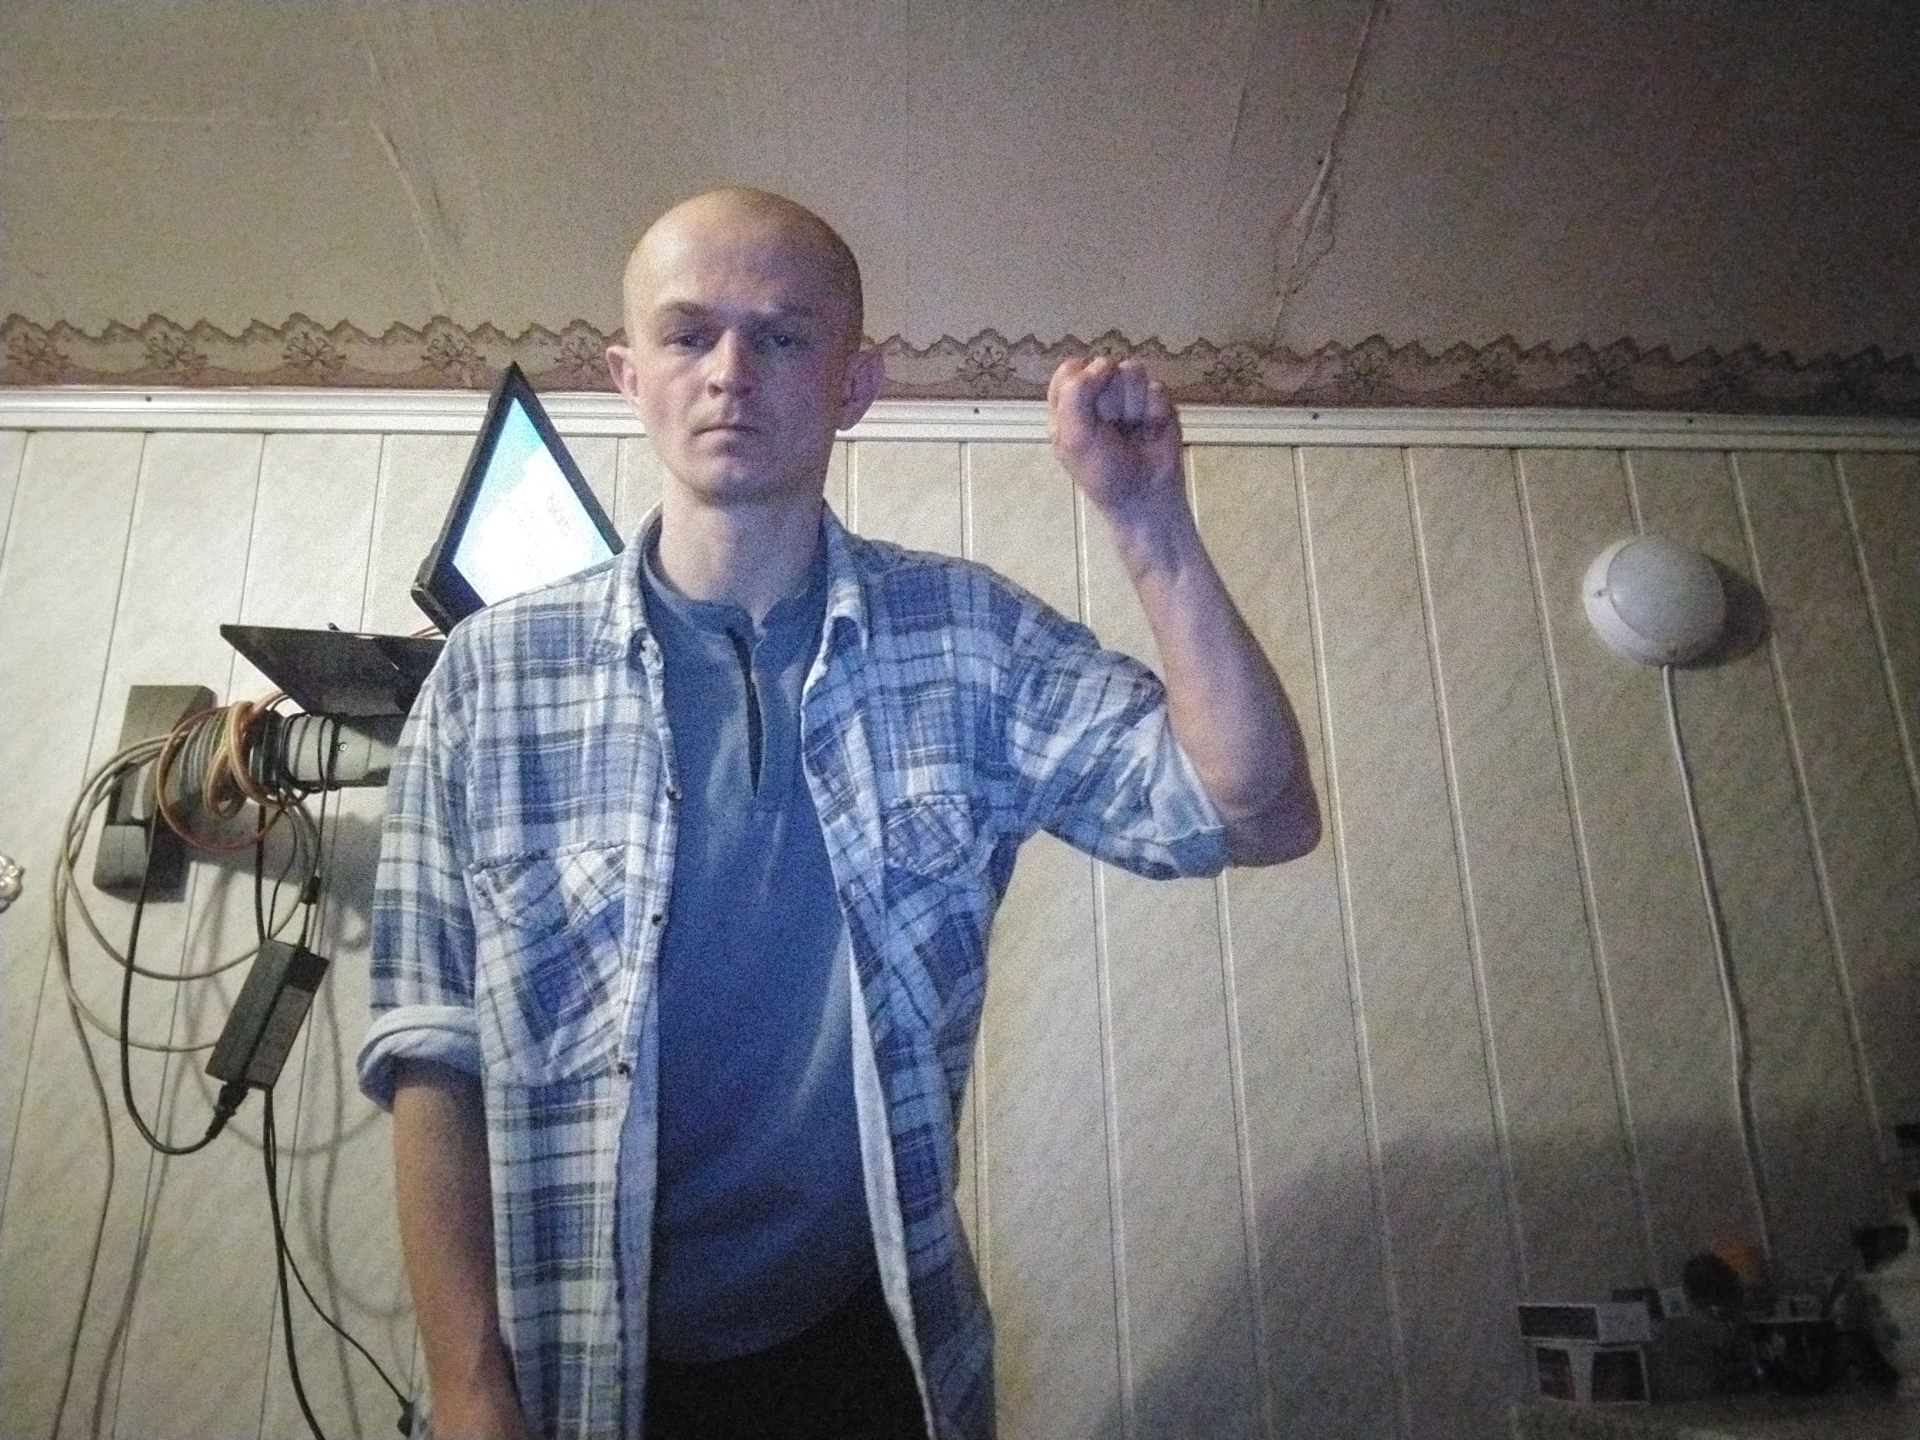
Label: noise